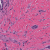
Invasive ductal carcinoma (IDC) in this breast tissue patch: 1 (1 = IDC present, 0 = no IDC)